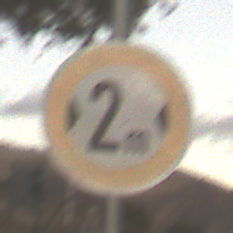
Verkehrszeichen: TatsaechlicheBreite2
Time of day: SunriseSunset
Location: Outdoor (RoadRail)
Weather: PartlyCloudy
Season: NotSpecified
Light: Natural